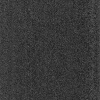
Atmospheric dust classification: dusty